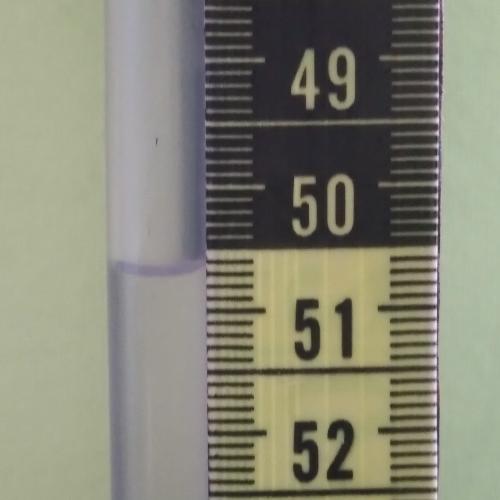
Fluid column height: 50.7 cm